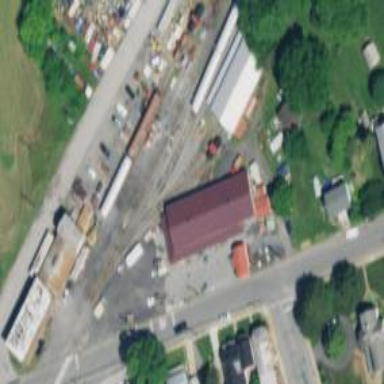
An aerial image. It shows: Preserved railway yard.